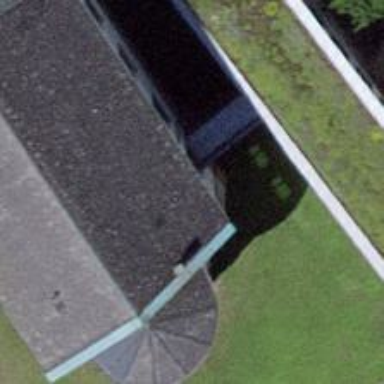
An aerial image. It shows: Building with ridged roof.